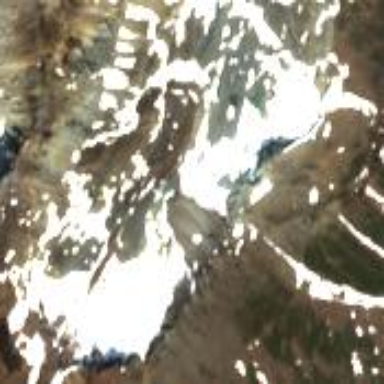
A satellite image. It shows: Majestic glacier in the distance.